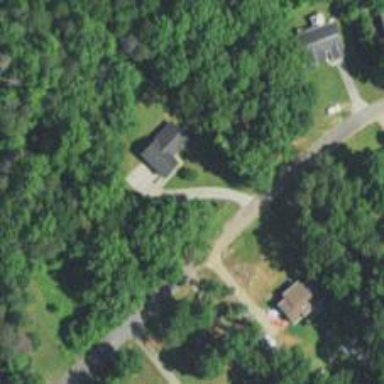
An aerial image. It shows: Driveway leading to service road.